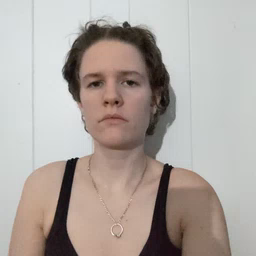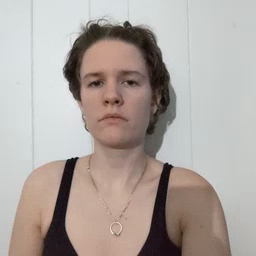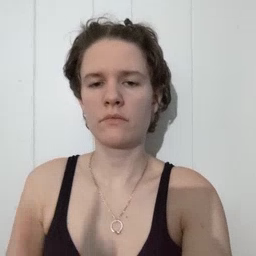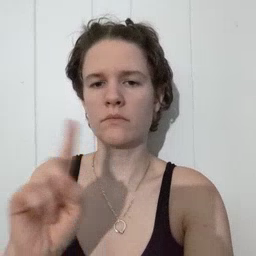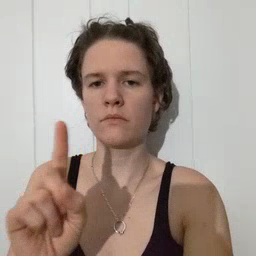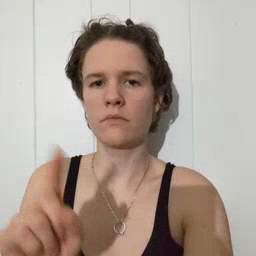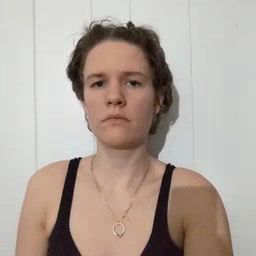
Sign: where